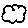
Label: cloud